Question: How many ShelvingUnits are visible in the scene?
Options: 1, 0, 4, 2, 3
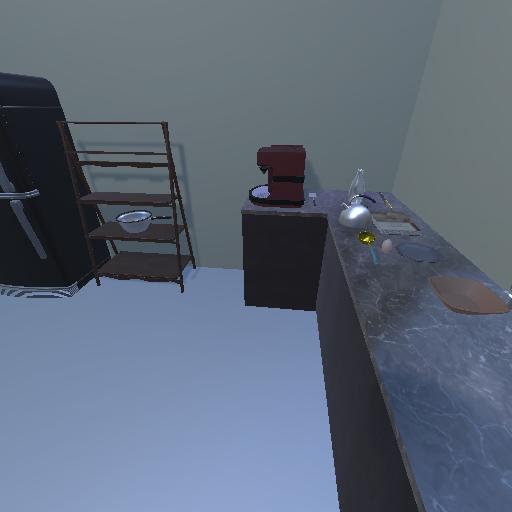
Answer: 1